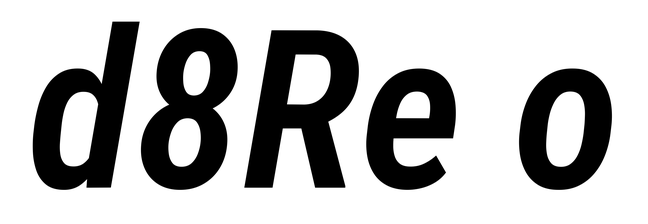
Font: Roboto-Italic_Condensed_SemiBold_Italic